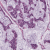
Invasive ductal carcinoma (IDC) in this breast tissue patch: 1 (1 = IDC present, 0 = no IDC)